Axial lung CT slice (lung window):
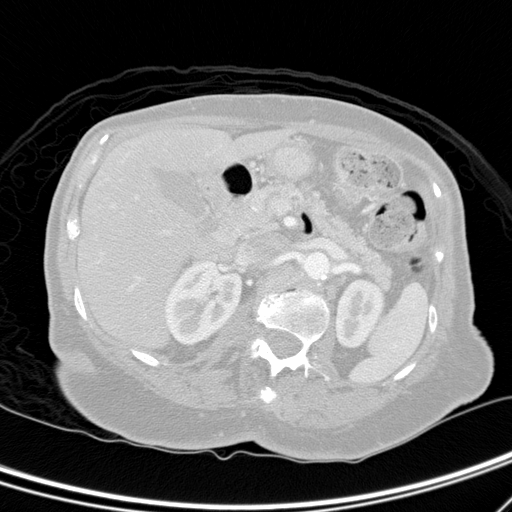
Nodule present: no